Interaction volume radius: 10 \u00c5
Interaction volume height: 10 \u00c5
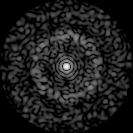
Disorder parameter: 0.8342